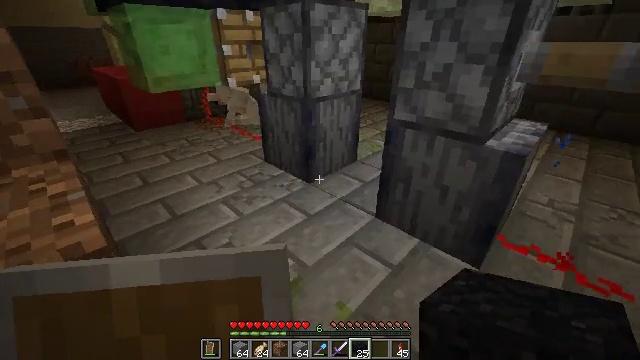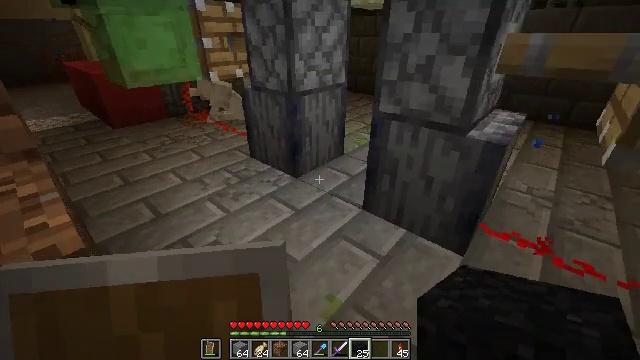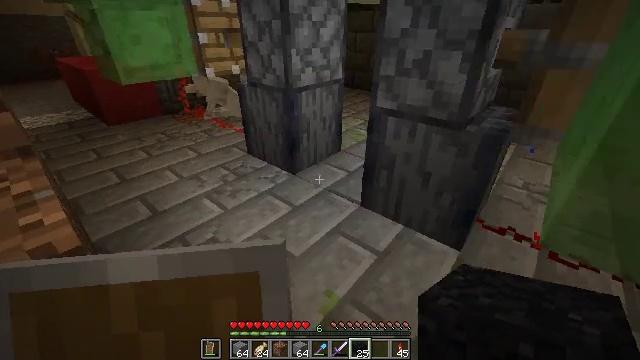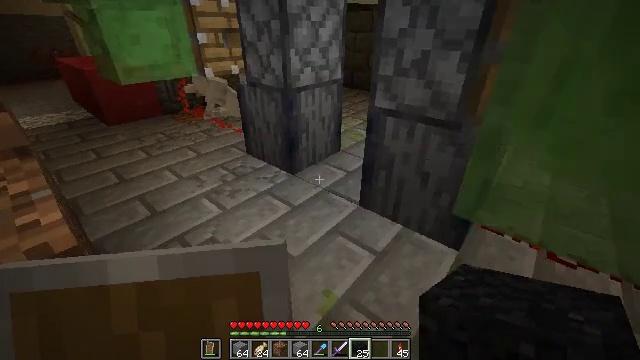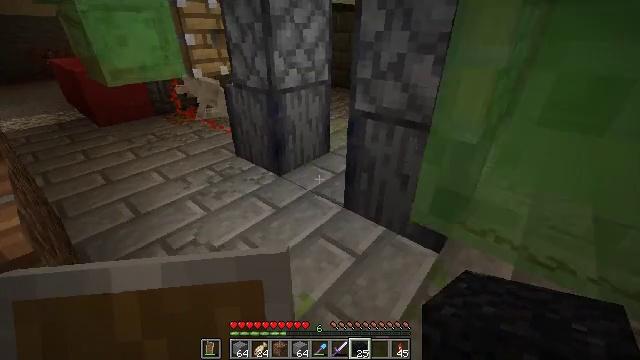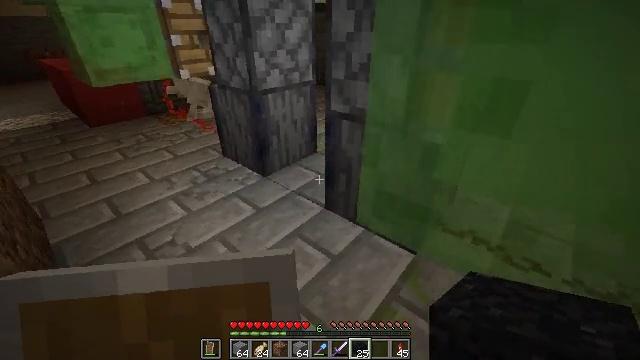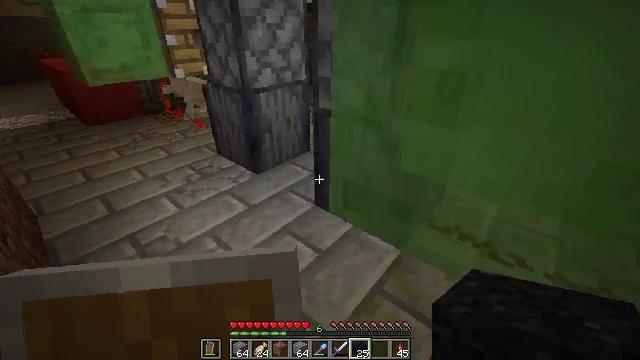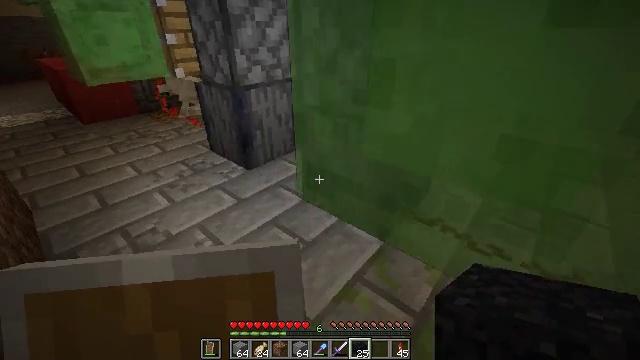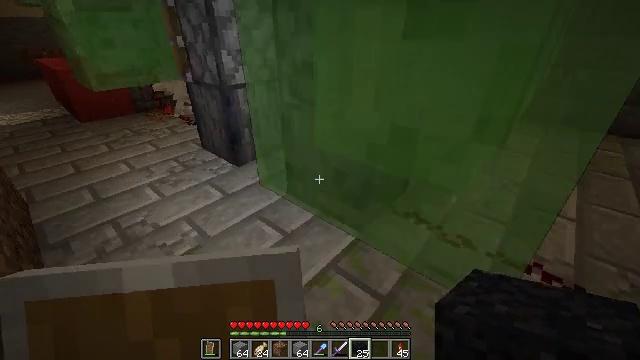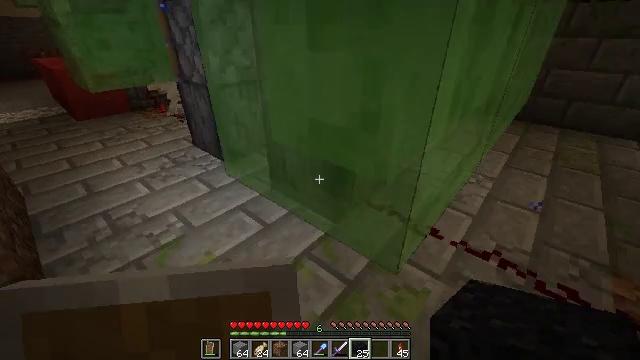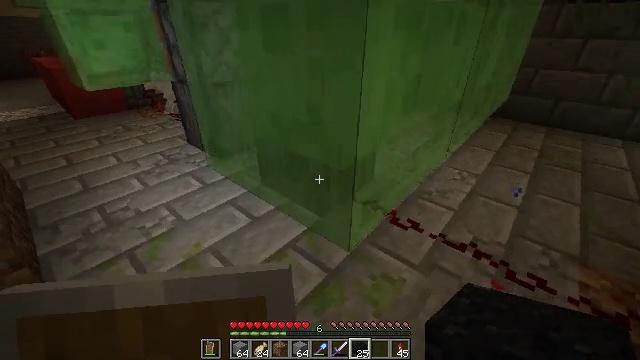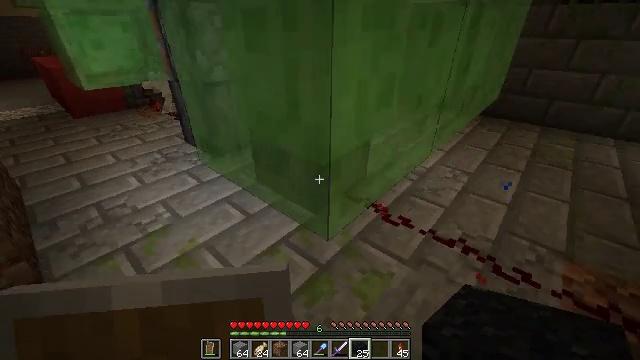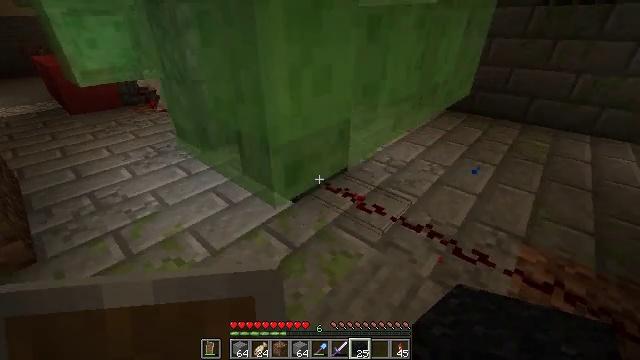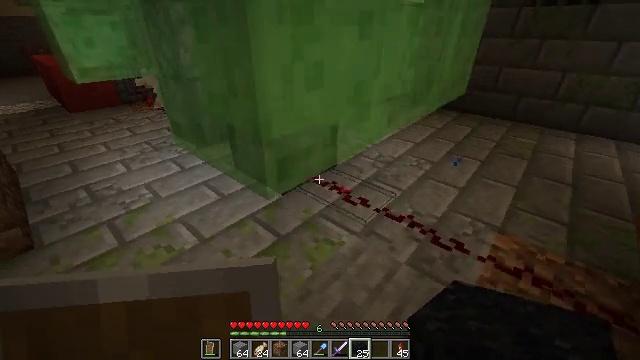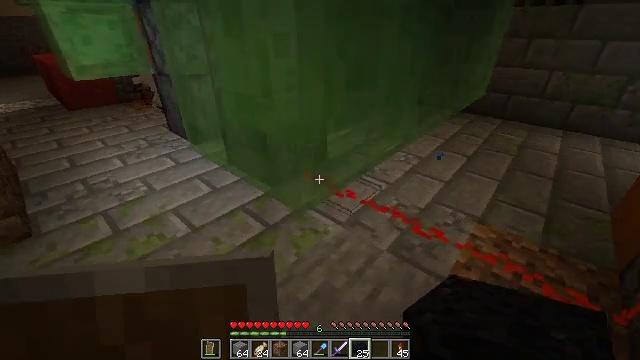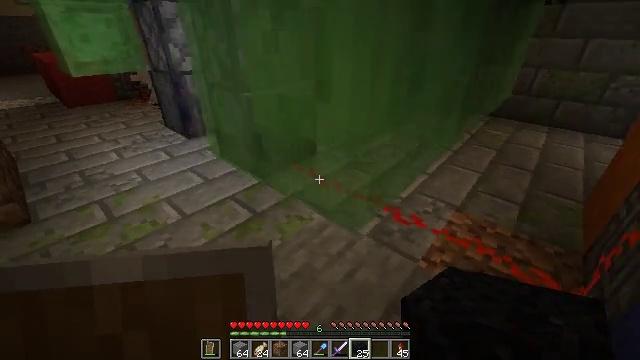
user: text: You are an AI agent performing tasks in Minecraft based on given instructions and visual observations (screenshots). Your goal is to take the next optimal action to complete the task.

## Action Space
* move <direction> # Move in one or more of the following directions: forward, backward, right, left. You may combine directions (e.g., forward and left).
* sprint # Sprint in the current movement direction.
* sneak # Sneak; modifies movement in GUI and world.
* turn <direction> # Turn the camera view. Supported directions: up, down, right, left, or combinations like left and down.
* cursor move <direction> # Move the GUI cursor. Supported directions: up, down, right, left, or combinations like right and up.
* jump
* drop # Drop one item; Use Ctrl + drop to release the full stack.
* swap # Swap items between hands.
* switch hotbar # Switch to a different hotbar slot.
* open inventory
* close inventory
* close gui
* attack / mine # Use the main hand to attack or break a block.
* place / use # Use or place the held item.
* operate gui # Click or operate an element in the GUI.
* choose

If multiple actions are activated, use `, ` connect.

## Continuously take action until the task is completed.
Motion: motion action
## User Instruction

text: Gather black concrete powder from the ground.
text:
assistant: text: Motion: turn right and down
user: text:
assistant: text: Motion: no_op
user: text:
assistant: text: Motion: move right
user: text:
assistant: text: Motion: move right
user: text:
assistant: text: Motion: move right
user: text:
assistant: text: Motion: move back and move right
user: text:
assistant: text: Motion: move back and move right
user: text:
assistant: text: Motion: move back and move right
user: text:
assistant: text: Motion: move back and move right
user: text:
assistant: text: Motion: move back and move right
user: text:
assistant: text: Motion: move back and move right
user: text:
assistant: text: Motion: move back and move right
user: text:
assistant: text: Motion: move back and move right
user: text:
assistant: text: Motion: move back and move right
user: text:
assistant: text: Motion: move back and move right
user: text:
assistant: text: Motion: move back and move right
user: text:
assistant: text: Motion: move back and move right
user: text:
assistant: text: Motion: move back and move right
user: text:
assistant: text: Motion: move back and move right
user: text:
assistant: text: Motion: move back and move right
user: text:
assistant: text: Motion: move back and move right
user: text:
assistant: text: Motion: move back and move right
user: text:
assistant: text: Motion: move back and move right
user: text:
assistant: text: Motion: move back and move right
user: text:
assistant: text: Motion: move back and move right
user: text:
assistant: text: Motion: move back and move right
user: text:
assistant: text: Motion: move back and move right
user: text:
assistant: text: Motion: move back
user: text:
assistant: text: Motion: move back
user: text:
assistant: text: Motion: move back